Question: Hard to explain problem here :)
I need to get a new column I have the amount of lines
F.E. "RIT-<PHONE>-T: 1" would have an extra column "Total Sequences": '9'
"RIT-<PHONE>-T: 1" would be "Total Sequences": '2'
Any help is welcome!:
'''
SELECT DISTINCT
CONCAT(R.[Trip No_],'-', CONCAT('T: ', LEFT(R.[Partial trip Line No_],1))) AS 'TRIP',
R.[File] AS 'FILE',
R.[Sequence No_] AS 'SEQUENCE IN PTRIP'
FROM
[Route] AS R
WHERE
(R.[Trip No_] = 'RIT-<PHONE>'
OR R.[Trip No_] = 'RIT-<PHONE>')
GROUP BY
CONCAT(R.[Trip No_], '-', CONCAT('T: ', LEFT(R.[Partial trip Line No_],1))),
R.[File], R.[Sequence No_]
'''

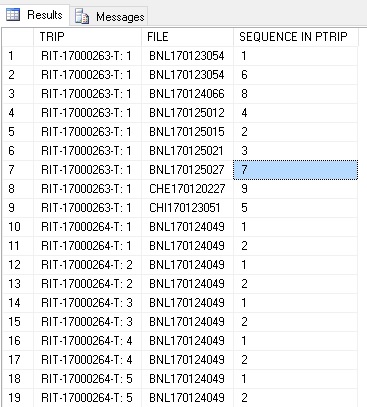
Answer: Perhaps wrap it in a CTE...
'''
with cte as(
SELECT DISTINCT
CONCAT(R.[Trip No_],'-', CONCAT('T: ', LEFT(R.[Partial trip Line No_],1))) AS 'TRIP',
R.[File] AS 'FILE',
R.[Sequence No_] AS 'SEQUENCE IN TRIP'
FROM
[Route] AS R
WHERE
(R.[Trip No_] = 'RIT-<PHONE>'
OR R.[Trip No_] = 'RIT-<PHONE>')
GROUP BY
CONCAT(R.[Trip No_], '-', CONCAT('T: ', LEFT(R.[Partial trip Line No_],1))),
R.[File], R.[Sequence No_])
select
c.TRIP,
c.[FILE],
c.[SEQUENCE IN TRIP],
c2.CT as [Total Sequences]
from
cte c
join (select TRIP, count(TRIP) as CT from cte group by TRIP) c2 on c2.TRIP = c.TRIP
'''